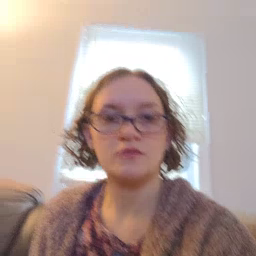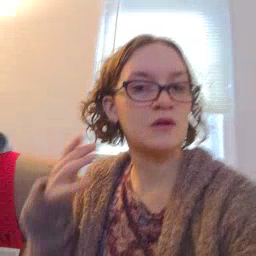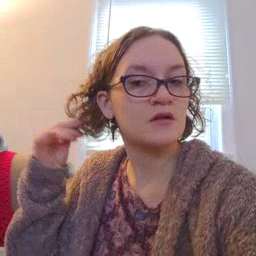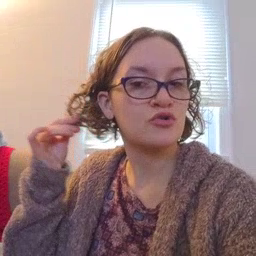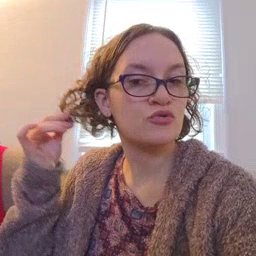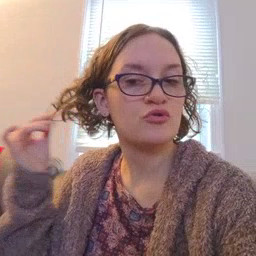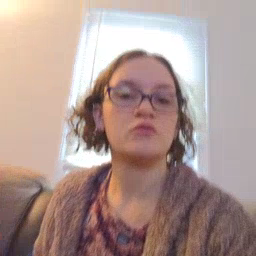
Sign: hair